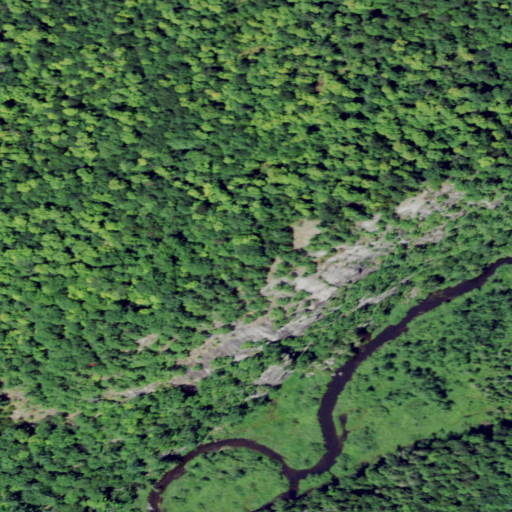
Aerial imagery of mountain in New York named Baldface Hill containing deciduous forest, woody wetlands, shrub, pasture, and evergreen forest